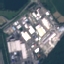
Land use / land cover class: Industrial